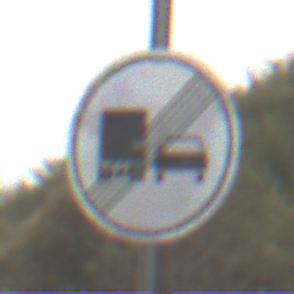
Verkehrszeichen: EndeUeberholverbotKraftfahrzeuge
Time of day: Midday
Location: Outdoor (Nature)
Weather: Overcast
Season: NotSpecified
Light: Natural